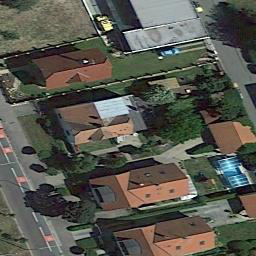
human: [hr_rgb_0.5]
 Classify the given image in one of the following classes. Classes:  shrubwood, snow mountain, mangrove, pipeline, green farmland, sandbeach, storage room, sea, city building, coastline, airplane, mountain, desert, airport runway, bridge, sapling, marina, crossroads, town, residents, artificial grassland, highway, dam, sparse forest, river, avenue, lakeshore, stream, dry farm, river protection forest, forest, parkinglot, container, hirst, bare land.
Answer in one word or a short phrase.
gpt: residents